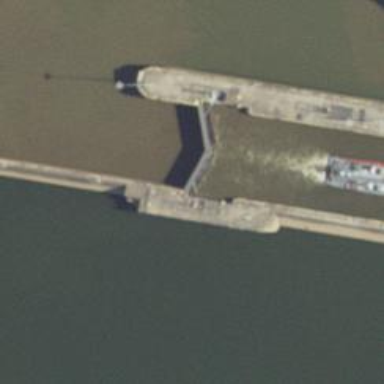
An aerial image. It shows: Lock gate on waterway.